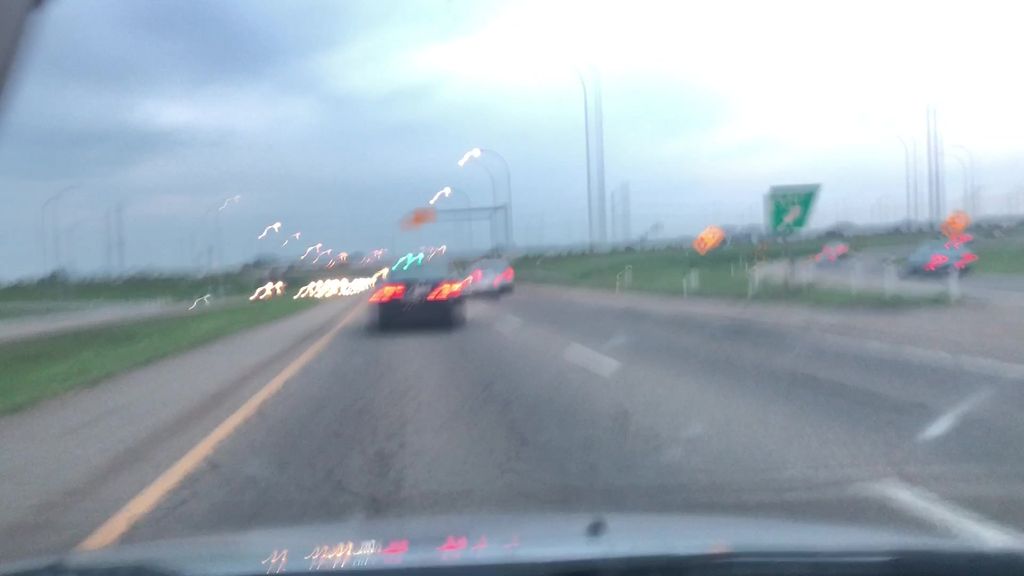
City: edmonton